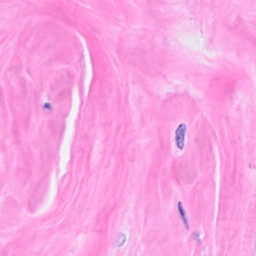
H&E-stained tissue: Breast